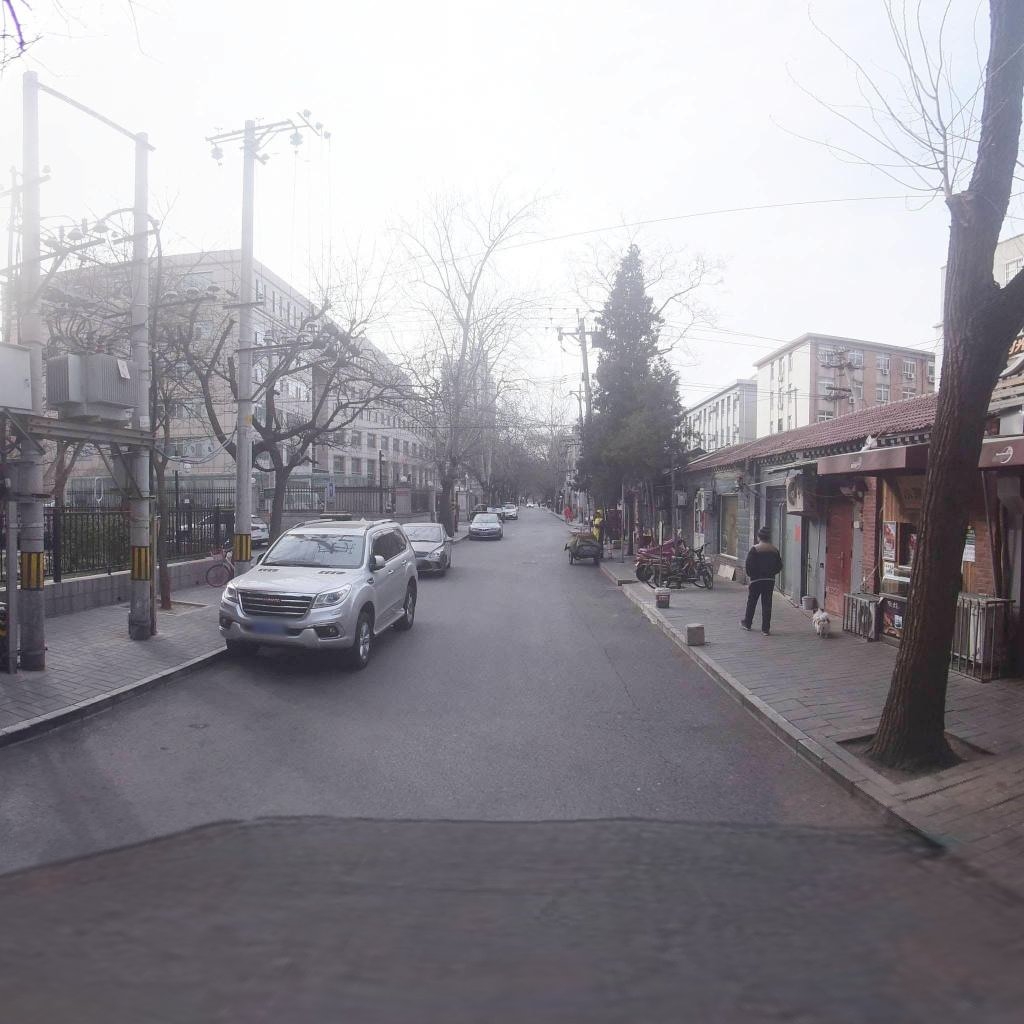
Region: Xicheng
Road damage annotations: longitudinal crack